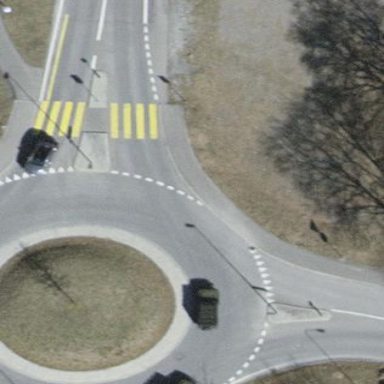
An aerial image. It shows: Secondary road made of asphalt leading to roundabout.